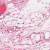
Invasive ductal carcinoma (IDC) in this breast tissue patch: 1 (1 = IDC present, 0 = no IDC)